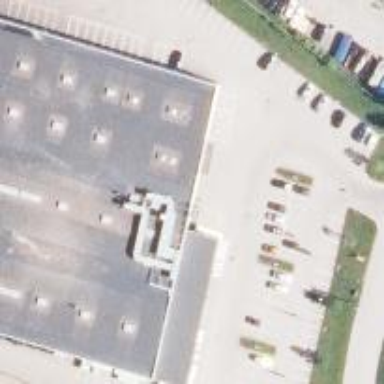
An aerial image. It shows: Parking area.